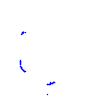
Particle: proton